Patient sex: F
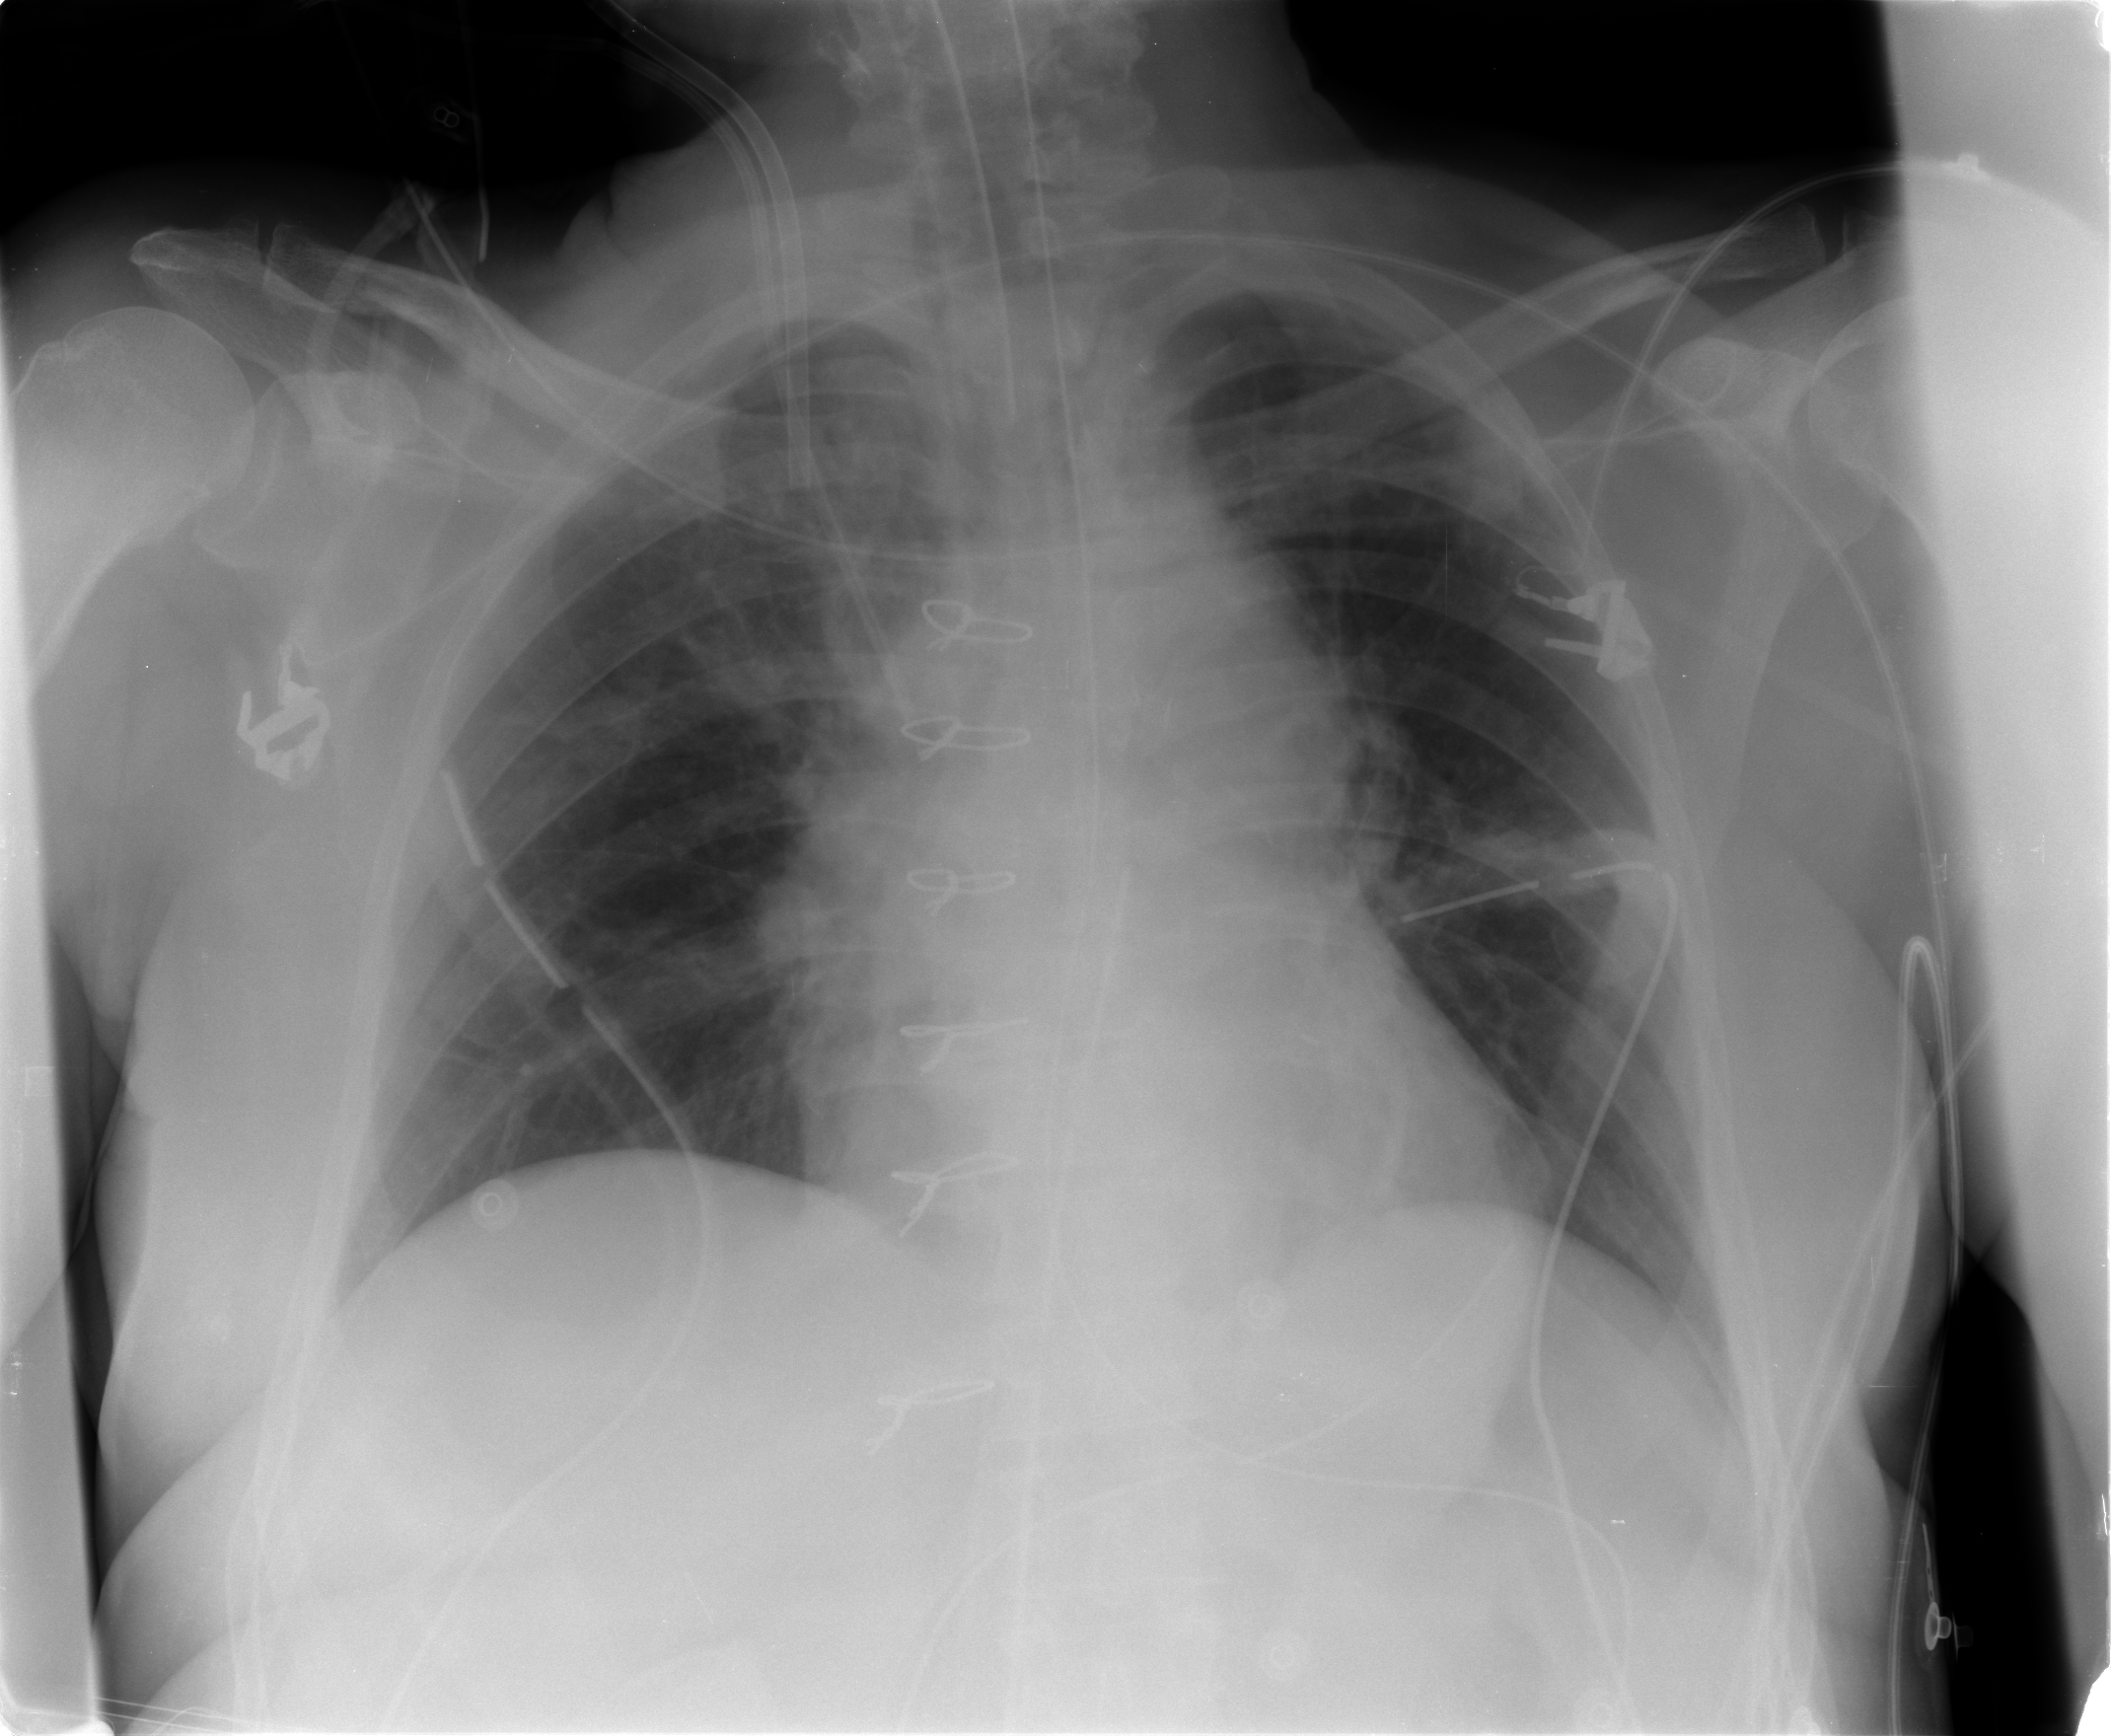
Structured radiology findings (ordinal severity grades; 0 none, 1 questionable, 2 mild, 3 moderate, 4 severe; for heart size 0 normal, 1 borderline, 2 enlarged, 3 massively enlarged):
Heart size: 0
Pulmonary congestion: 0
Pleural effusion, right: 0
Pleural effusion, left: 0
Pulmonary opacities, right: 0
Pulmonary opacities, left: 0
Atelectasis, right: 1
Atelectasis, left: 0